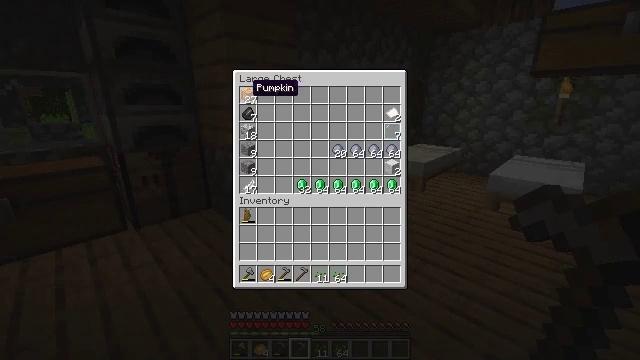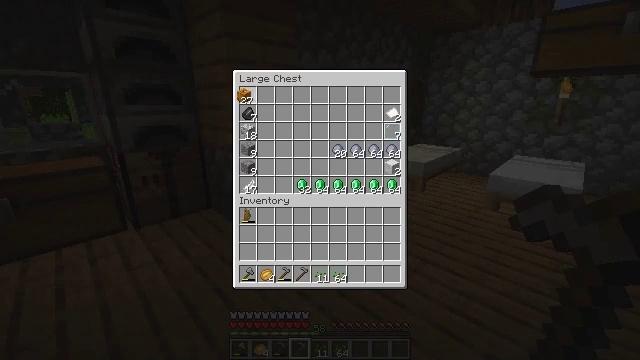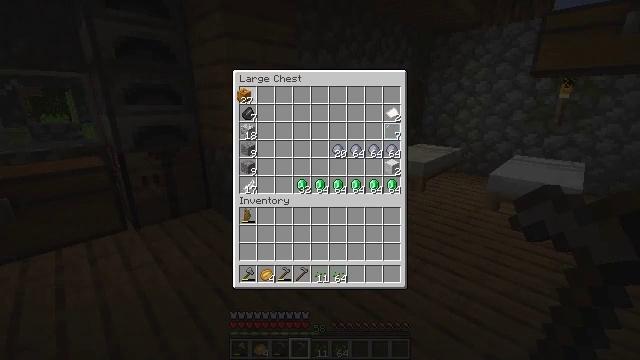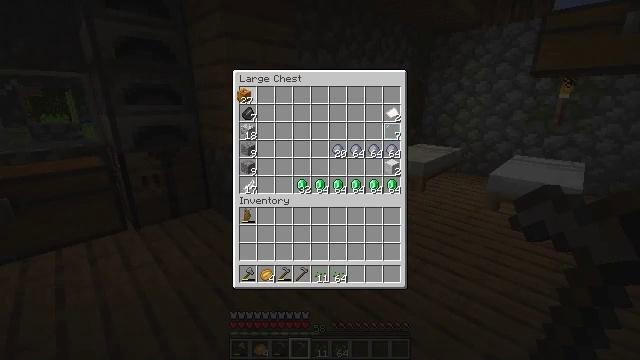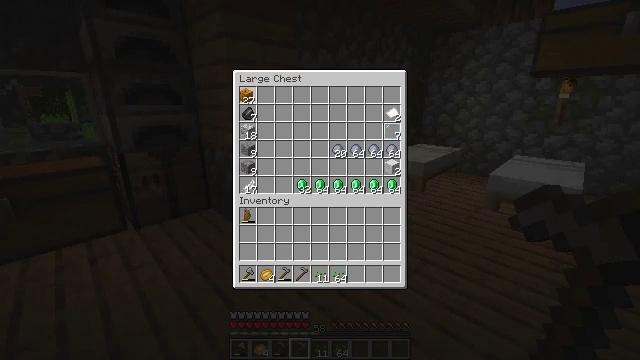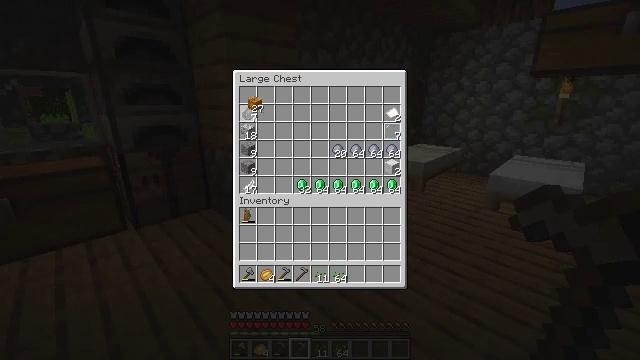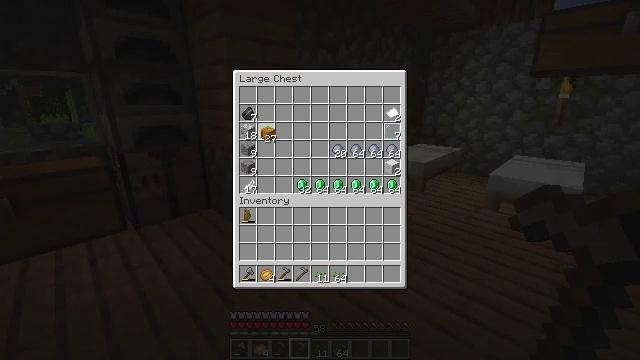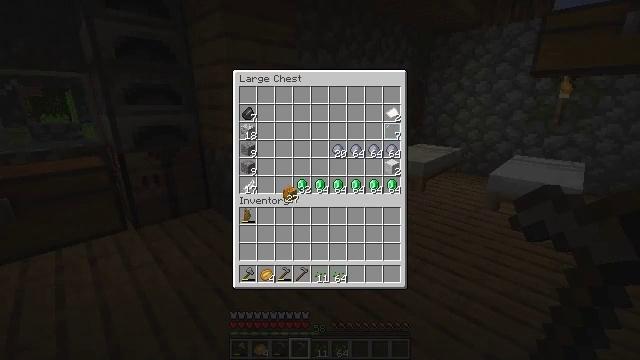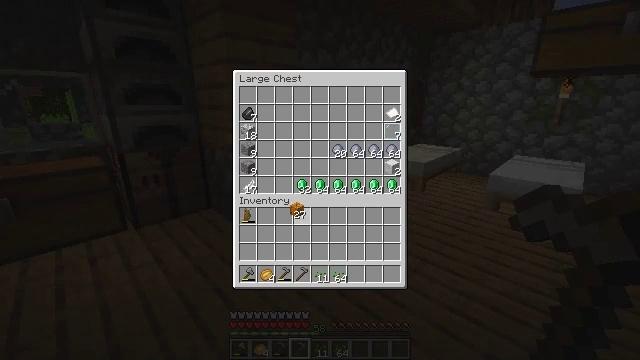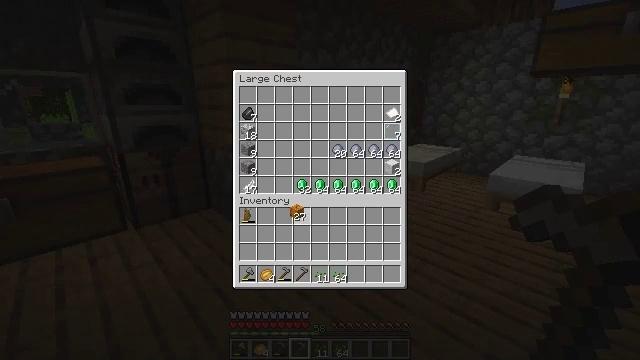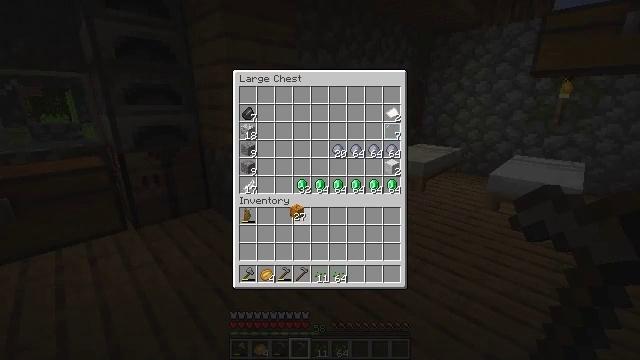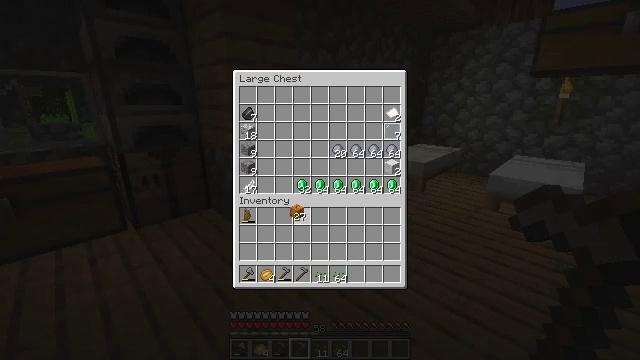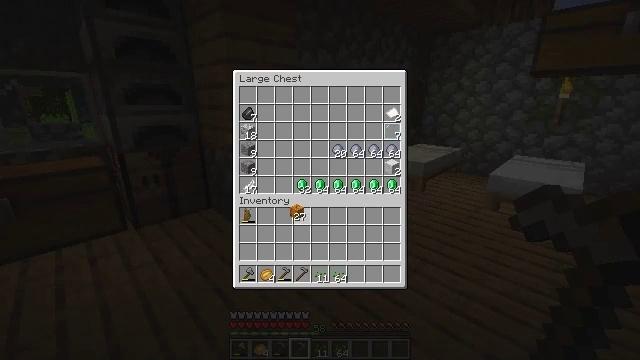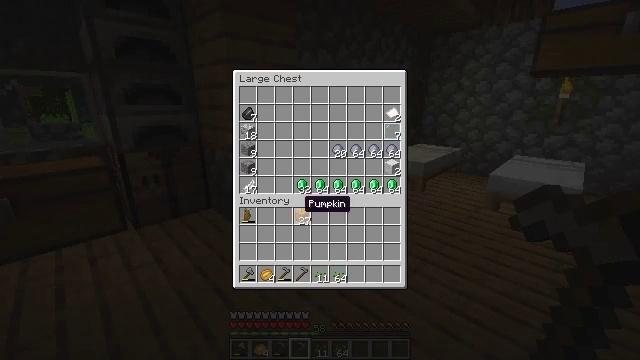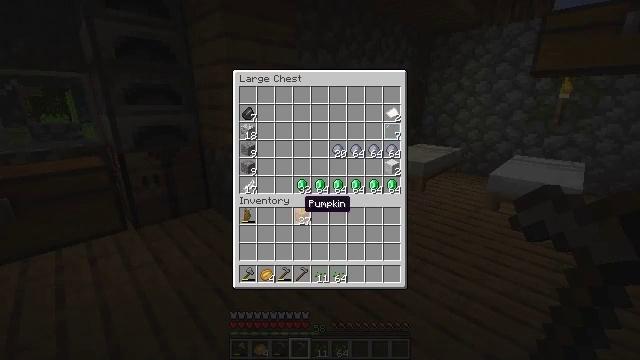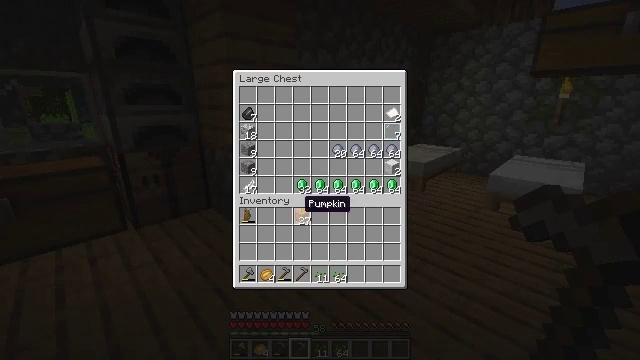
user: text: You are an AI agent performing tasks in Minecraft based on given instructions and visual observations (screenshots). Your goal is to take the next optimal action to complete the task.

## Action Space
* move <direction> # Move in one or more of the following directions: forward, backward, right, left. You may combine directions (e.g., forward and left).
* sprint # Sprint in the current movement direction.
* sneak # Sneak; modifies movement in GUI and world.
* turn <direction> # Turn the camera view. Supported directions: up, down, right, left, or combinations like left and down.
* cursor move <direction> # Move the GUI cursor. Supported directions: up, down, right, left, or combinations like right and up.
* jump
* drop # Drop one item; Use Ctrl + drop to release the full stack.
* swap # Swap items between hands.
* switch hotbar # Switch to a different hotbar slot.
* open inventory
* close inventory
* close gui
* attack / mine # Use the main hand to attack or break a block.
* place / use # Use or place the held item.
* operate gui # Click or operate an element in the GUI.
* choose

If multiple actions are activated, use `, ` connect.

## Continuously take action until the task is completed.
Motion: motion action
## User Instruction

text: Get pumpkin seeds by placing a pumpkin in the crafting table.
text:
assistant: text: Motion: operate gui
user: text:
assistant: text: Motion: operate gui
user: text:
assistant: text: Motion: operate gui
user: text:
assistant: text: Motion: no_op
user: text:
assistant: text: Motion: cursor move right and down
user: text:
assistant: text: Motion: cursor move right and down
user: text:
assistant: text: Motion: cursor move right and down
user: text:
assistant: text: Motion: cursor move right and down
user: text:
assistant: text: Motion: no_op
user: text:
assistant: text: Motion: operate gui
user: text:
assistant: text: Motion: operate gui
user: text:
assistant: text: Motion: operate gui
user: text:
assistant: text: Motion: no_op
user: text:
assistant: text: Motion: no_op
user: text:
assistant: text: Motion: no_op
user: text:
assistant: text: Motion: no_op
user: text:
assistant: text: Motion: close inventory
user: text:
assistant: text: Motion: close inventory
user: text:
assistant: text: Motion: turn left and up
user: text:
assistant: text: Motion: turn left and up
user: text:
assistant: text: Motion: turn left and up
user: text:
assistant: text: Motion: use / place
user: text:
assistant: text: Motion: use / place
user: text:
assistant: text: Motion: use / place
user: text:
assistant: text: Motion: use / place
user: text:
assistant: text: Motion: no_op
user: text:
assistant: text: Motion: open gui
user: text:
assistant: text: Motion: no_op
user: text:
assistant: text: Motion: no_op
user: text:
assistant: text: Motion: no_op